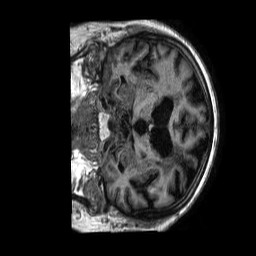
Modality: T1w
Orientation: coronal
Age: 76
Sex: male
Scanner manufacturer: philips
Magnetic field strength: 1.5 T
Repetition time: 0.008252 s
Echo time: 0.003786 s